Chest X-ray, PA view. Patient: 34 years old, sex M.
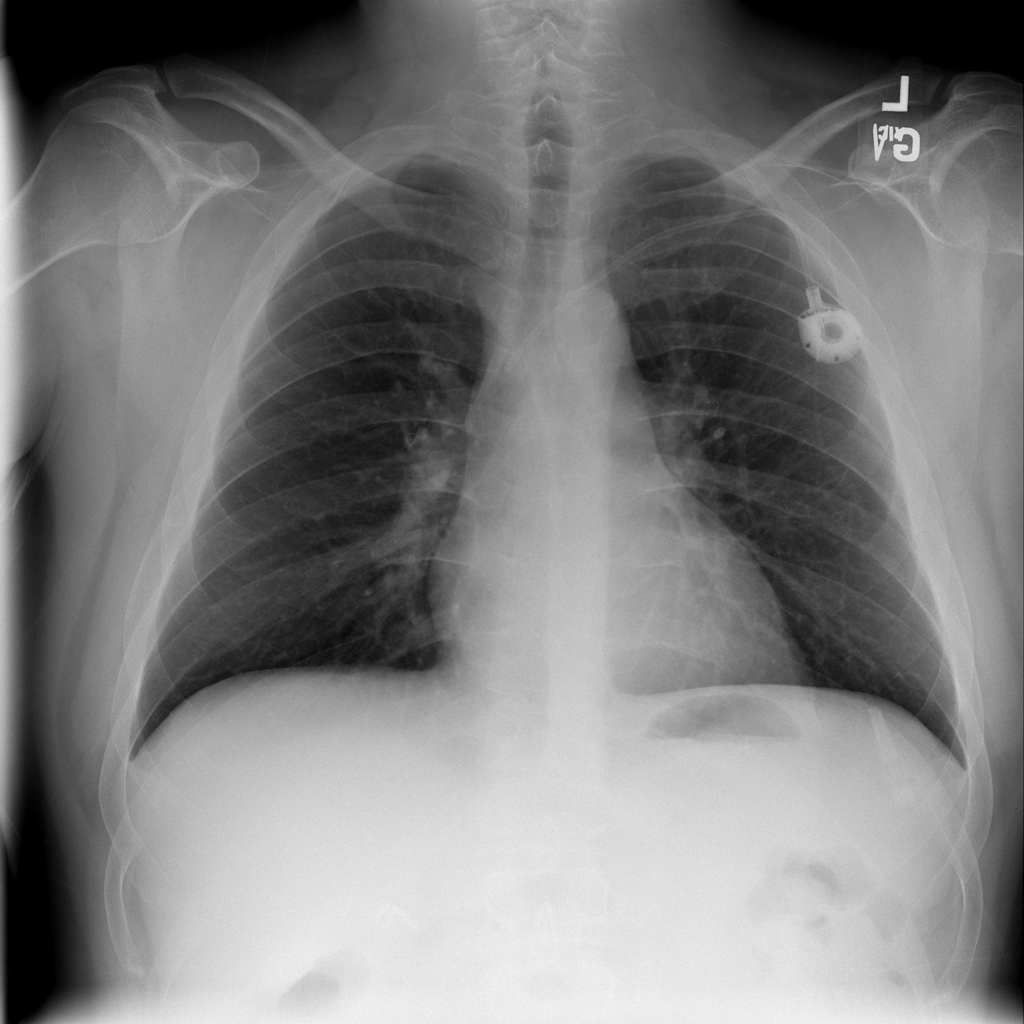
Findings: No Finding